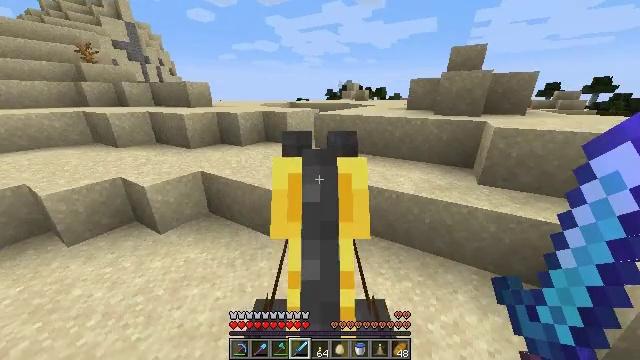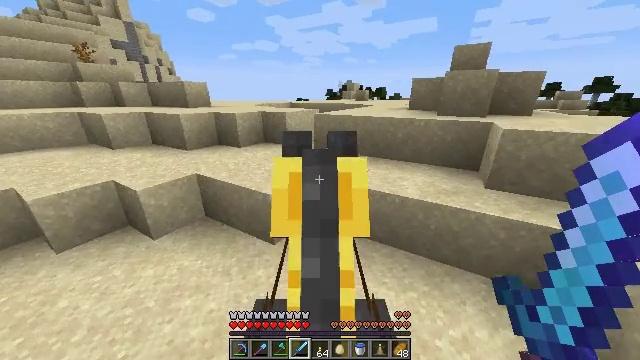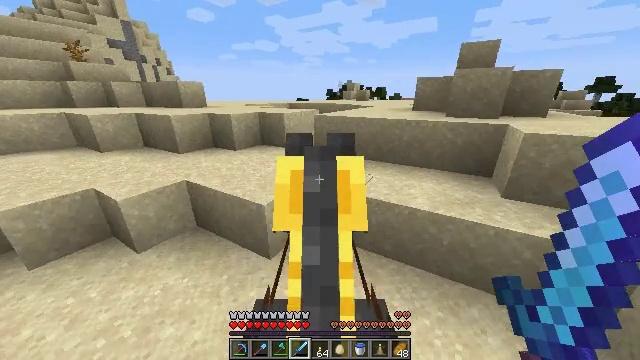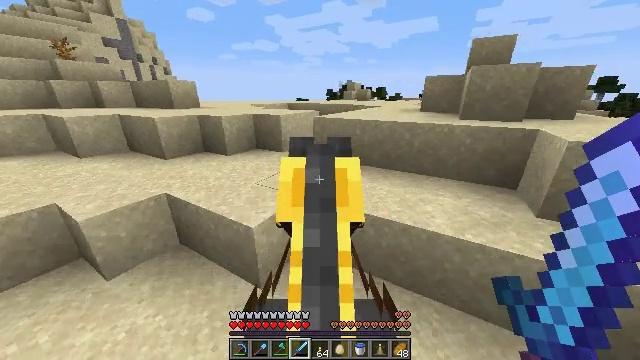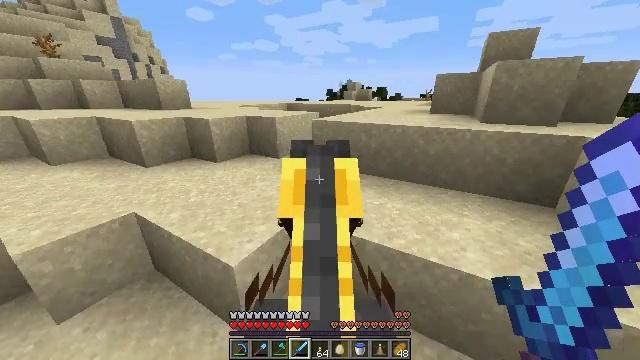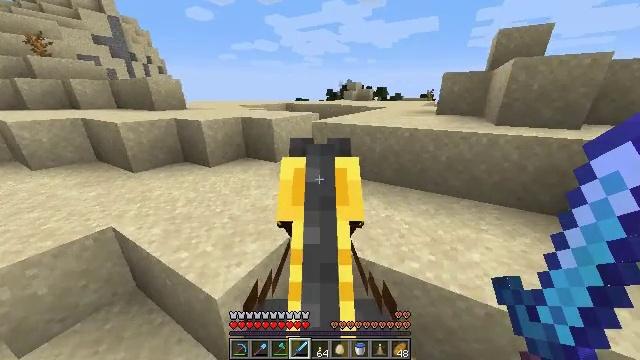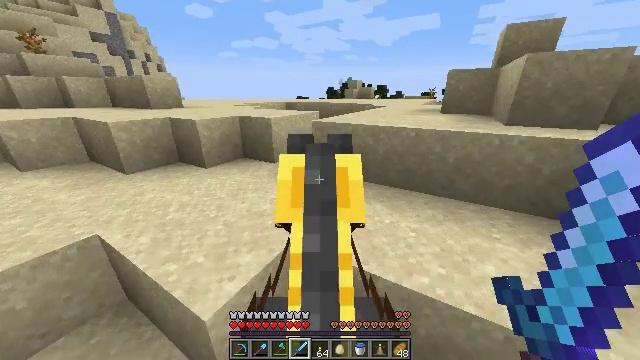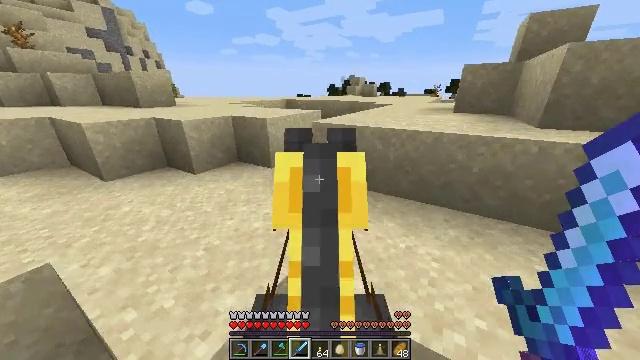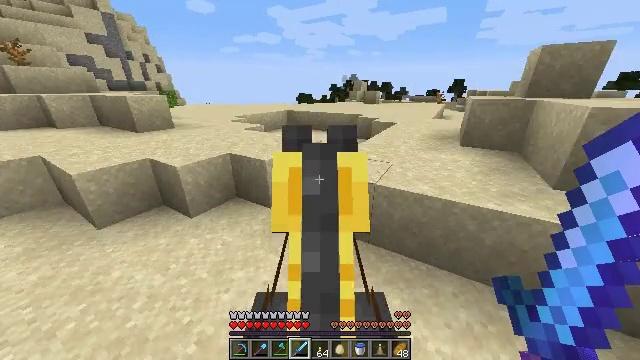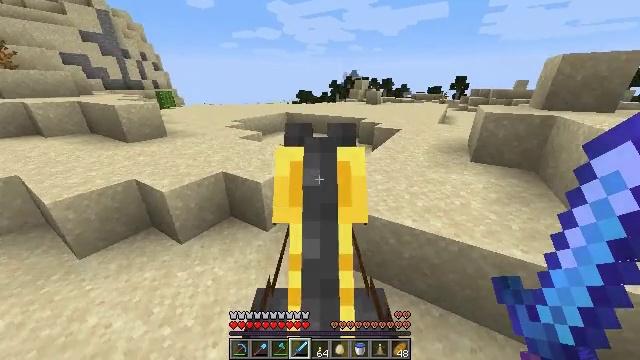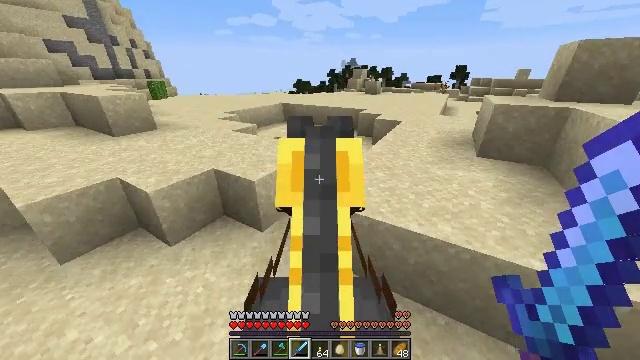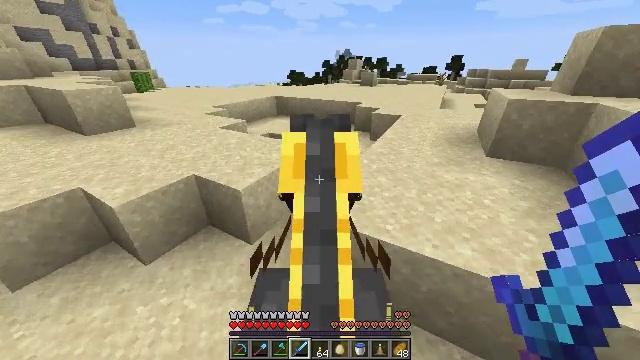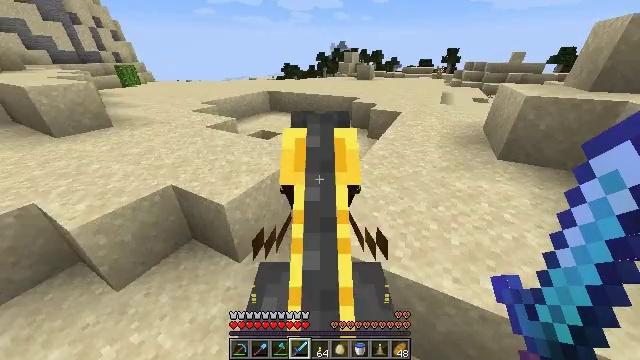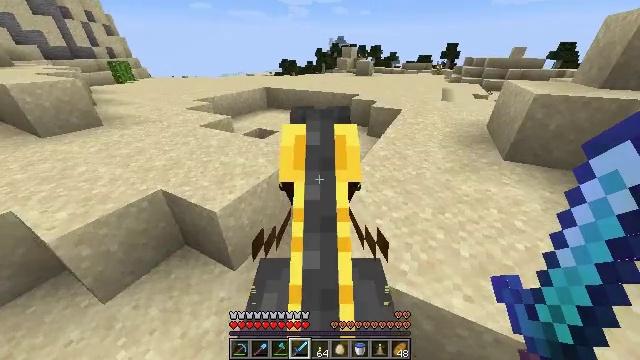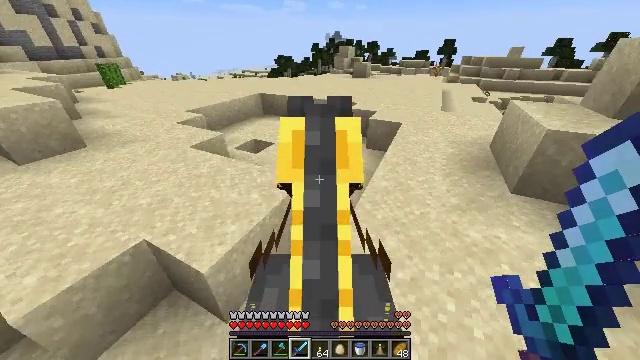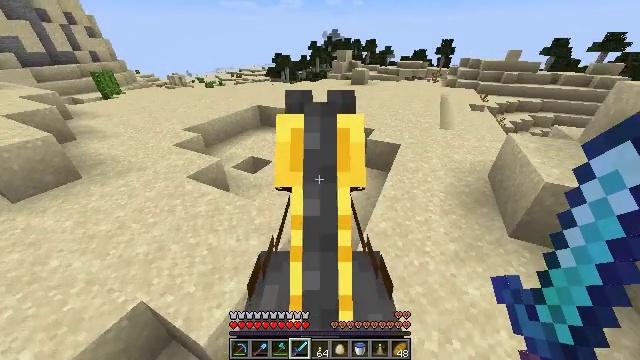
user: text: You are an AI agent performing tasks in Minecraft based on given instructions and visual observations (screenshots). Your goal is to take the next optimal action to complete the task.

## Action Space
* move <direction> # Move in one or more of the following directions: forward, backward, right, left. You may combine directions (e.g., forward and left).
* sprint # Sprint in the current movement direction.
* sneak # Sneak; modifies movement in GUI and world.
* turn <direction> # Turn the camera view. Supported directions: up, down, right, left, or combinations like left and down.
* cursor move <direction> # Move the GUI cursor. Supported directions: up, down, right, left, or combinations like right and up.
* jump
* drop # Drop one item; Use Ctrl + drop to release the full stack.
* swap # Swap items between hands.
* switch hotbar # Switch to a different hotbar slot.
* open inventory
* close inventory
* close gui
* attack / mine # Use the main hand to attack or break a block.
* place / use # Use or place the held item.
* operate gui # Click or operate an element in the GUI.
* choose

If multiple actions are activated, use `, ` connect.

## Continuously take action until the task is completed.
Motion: motion action
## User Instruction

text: Collect sandstone by mining.
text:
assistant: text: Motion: move forward, sprint
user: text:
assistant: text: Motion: move forward, sprint
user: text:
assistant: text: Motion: move forward, sprint
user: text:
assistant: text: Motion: move forward, sprint
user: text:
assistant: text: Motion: move forward, sprint
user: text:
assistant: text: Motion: move forward, sprint
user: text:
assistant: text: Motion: move forward, sprint
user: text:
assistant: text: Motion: move forward, sprint
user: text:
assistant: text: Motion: move forward, sprint
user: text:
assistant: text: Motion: move forward, sprint, turn right and down
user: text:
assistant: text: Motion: move forward, sprint, turn right and down
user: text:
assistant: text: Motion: move forward, sprint, turn right and down
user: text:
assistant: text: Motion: move forward, sprint
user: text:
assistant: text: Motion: move forward, sprint, turn down
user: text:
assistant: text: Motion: move forward and move left, sprint
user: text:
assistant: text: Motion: move forward and move left, sprint
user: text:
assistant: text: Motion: move forward and move left, sprint, turn right
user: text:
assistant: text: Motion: move forward and move left, sprint
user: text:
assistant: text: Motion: move forward and move left, sprint
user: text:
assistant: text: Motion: move forward and move left, sprint
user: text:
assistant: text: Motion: move forward and move left, sprint
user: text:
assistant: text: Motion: move forward and move left, sprint
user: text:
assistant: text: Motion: move forward and move left, sprint
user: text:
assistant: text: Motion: move forward and move left, sprint
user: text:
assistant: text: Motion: move forward and move left, sprint
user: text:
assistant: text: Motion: move forward and move left, sprint
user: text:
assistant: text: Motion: move forward and move left, sprint
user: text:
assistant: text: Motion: move forward, sprint
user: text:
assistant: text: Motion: move forward, sprint
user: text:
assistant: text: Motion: move forward, sprint